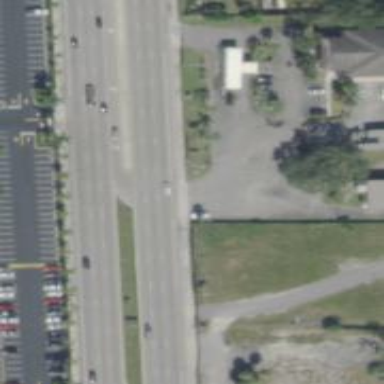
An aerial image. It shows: Primary road with asphalt surface.